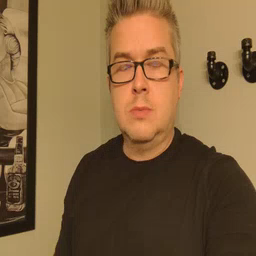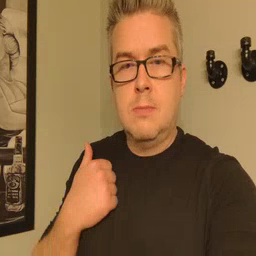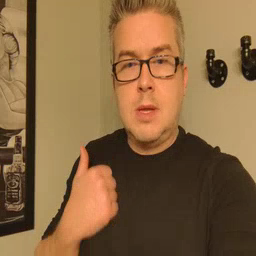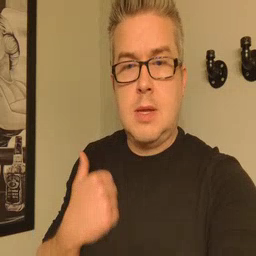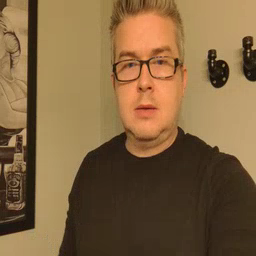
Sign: bath